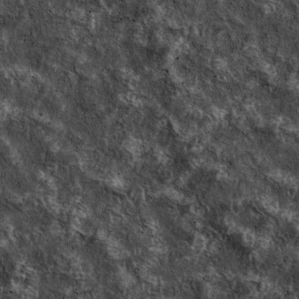
Label: non_frost